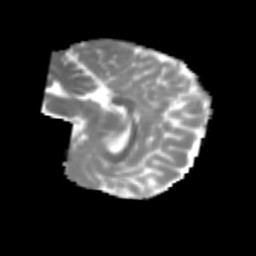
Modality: MD
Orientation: sagittal
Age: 6
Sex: female
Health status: healthy